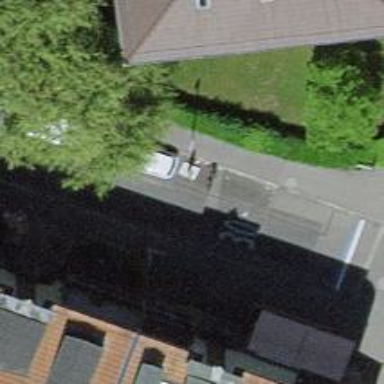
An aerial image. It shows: Bicycle rental service.